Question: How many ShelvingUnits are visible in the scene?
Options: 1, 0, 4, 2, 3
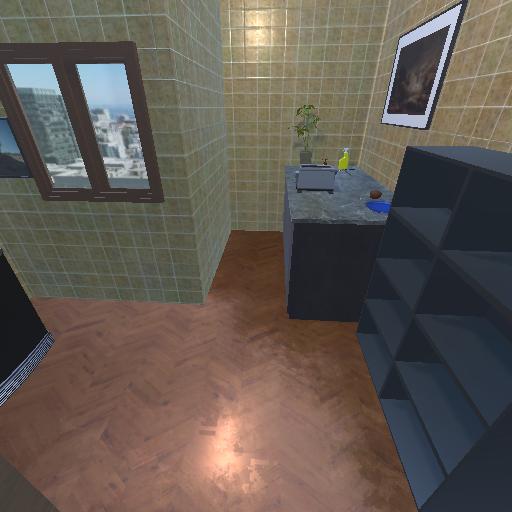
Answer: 1